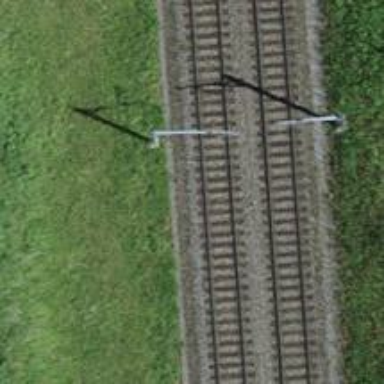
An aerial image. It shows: Single railway track with electrified contact line.